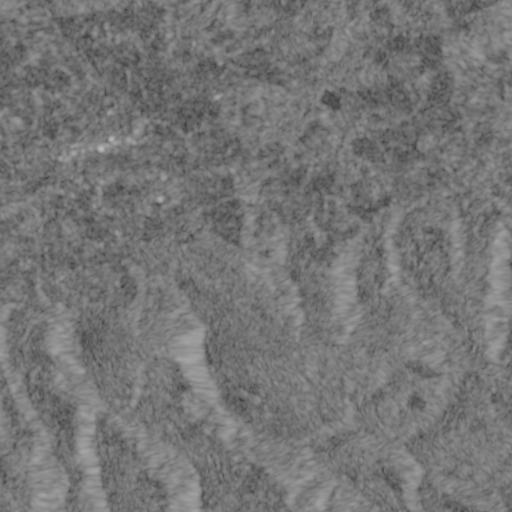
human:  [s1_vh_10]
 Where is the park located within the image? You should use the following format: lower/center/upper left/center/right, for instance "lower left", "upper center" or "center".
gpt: The park is located in the upper left of the image.
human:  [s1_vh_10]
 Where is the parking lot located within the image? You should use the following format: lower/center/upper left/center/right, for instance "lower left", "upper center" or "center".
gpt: The parking lot is located in the upper left of the image.
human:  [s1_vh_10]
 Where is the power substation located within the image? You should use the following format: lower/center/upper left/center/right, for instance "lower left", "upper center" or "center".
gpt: The power substation is located in the upper left of the image.
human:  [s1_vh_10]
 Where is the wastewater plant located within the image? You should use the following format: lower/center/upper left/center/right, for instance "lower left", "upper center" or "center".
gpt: The wastewater plant is located in the upper left of the image.
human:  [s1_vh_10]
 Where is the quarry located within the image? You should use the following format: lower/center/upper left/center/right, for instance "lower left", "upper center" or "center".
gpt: There is no quarry in the image.

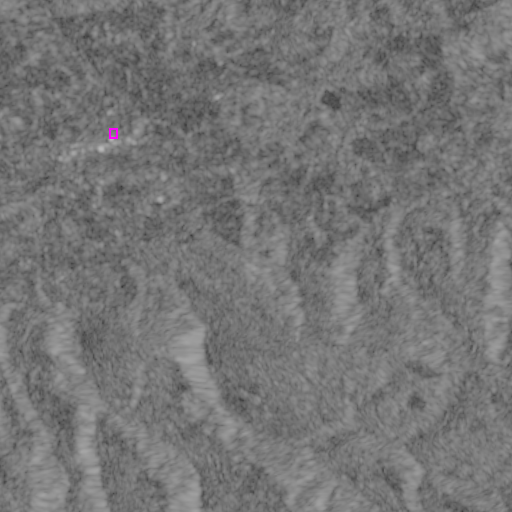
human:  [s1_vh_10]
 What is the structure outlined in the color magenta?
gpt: The structure outlined in magenta is a park.
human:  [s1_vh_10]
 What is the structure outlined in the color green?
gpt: There is no green outline.